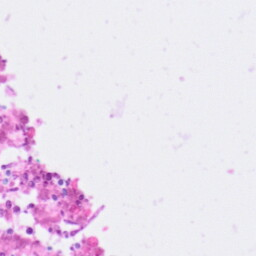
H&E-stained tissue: Pancreatic